Field crop: maize
Growth stage: 2
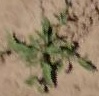
Species: atriplex